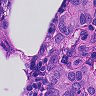
Metastatic tissue present: yes